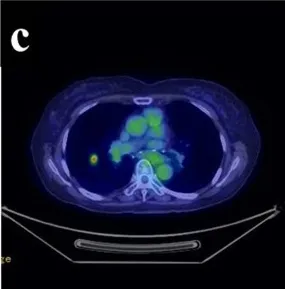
C: A PET-CT also showed the pulmonary tumor had abnormal uptake with 4.9 of standardized uptake value maximum.
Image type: radiology (pet)